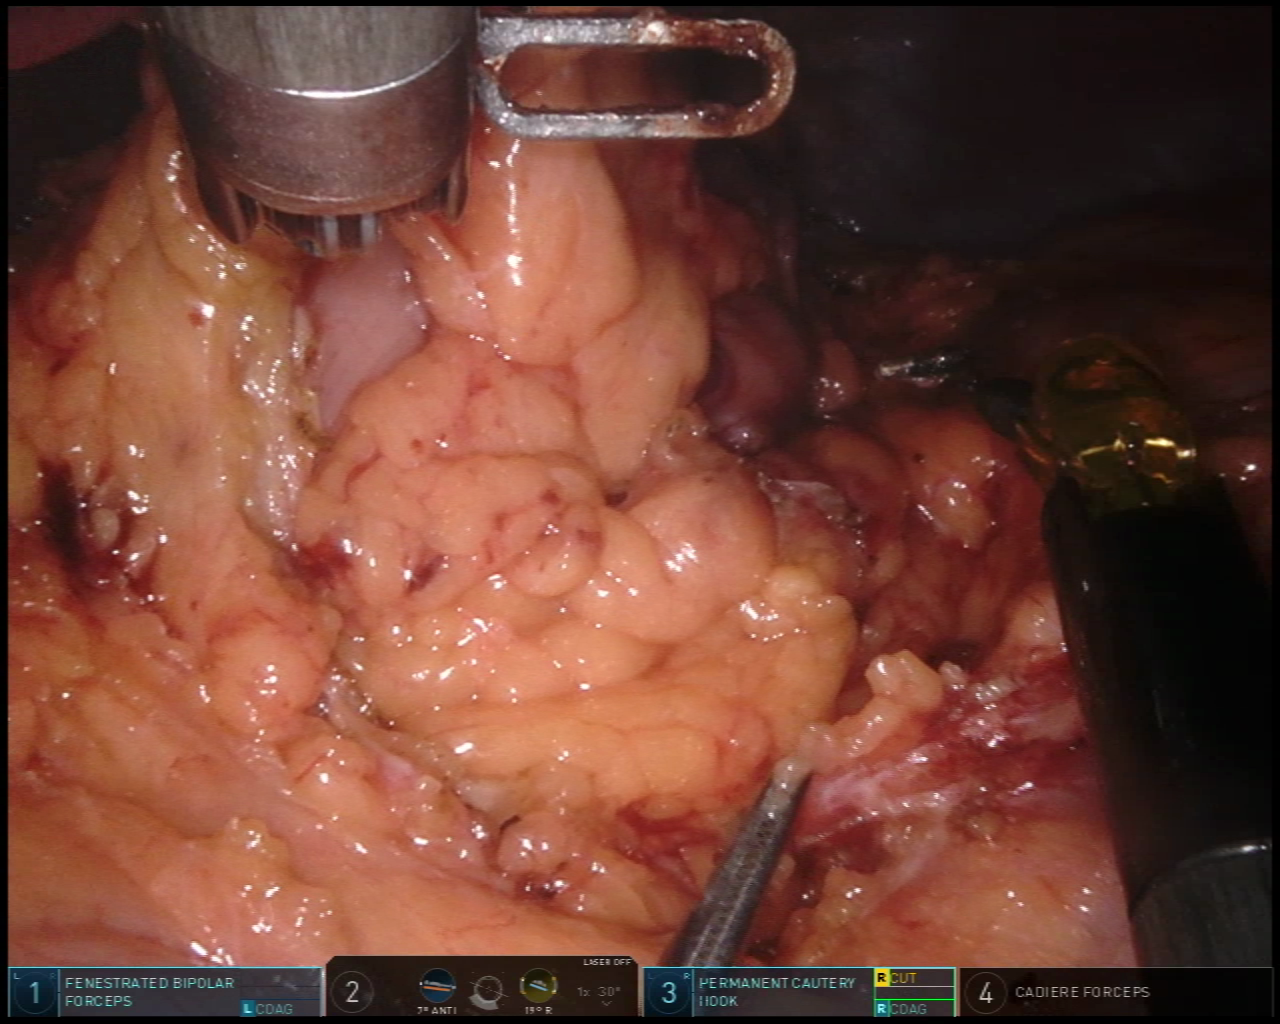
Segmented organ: stomach
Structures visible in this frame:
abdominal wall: yes
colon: yes
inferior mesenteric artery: no
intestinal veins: no
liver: yes
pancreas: no
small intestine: no
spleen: no
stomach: yes
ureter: no
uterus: no
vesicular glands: no